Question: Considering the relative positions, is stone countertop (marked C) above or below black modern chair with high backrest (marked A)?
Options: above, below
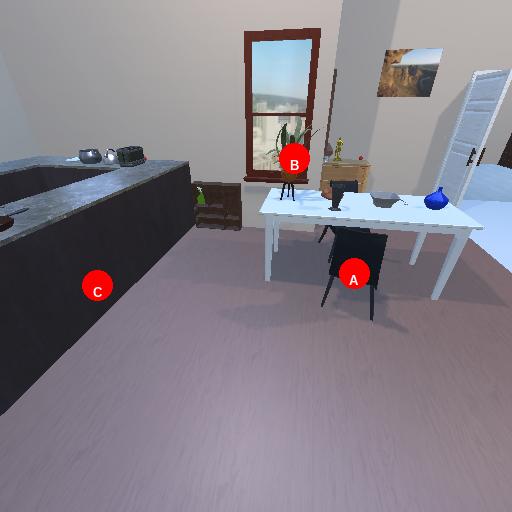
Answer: above